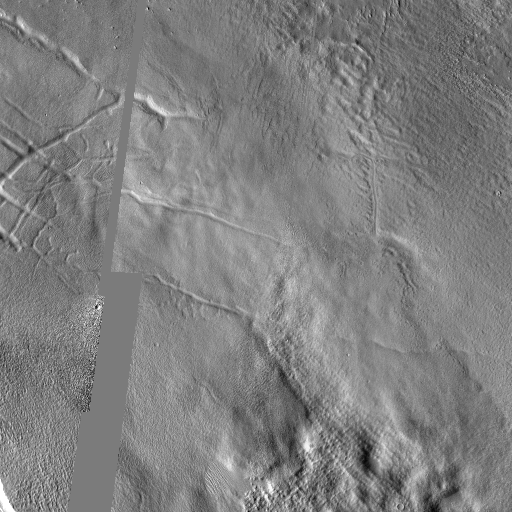
Crater classes present: Background, Other